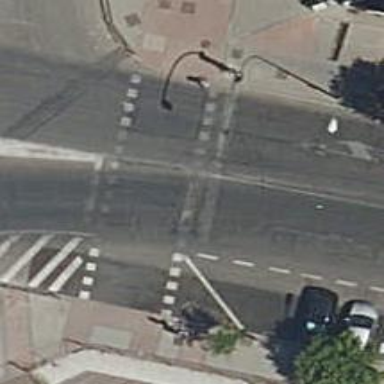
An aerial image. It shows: Road with traffic signals.